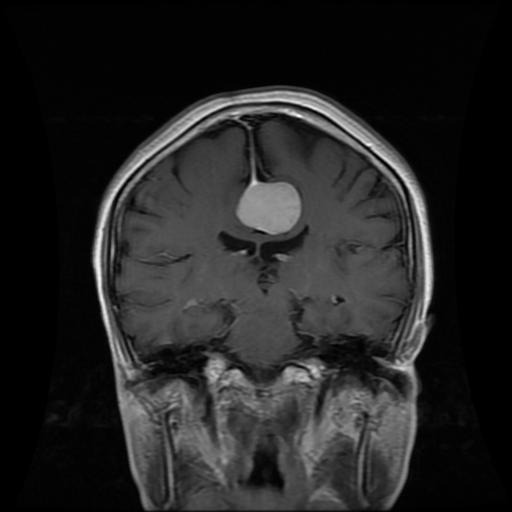
Label: meningioma